Question: I am trying to understand read committed and read uncommitted isolation levels. I know that theoreticay read uncommitted allows dirty reads and read committed doesn't, but I still can't really understand.

Considering Figure above, if none of the transactions were aborted then the final result is the same for both read committed and read uncommitted?
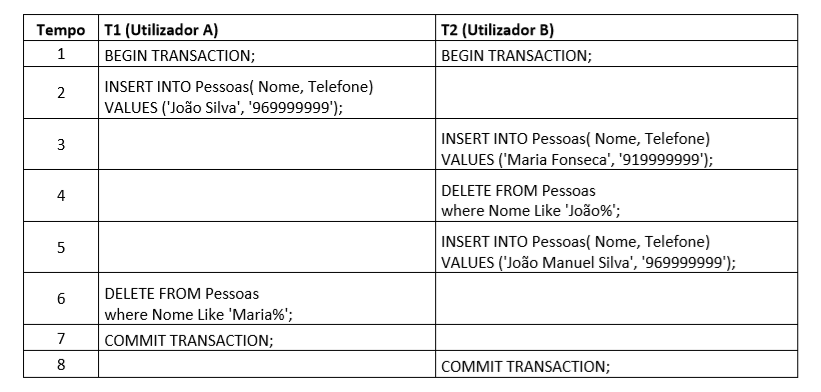
Answer: If you work with read committed isolation level, T2 needs to wait on step 4 for T1 to finish and commit its work. furthermore T1 in step 6 cannot find Nome with Maria% thus, deletes 0 rows.
but on read uncommitted isolation level, both read/write operations can be done simultaneously.
Result For read committed isolation level,
'''
Pessoas (Jaoa Silva, 96.....)
Pessoas (Maria Fon..., 9199...)
Pessoas (Joao Manuel Silva, 9699...)
'''
whereas for read uncommitted isolation level
'''
Pessoas (Joao Manuel Silva, 9699...)
'''